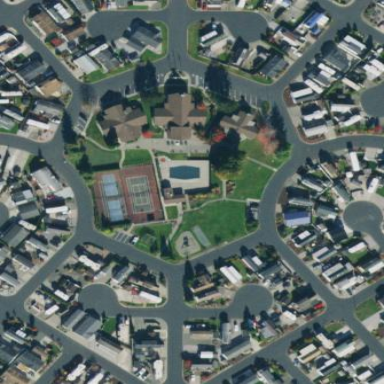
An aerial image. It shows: Gated residential area.